Field crop: tomato
Growth stage: 2
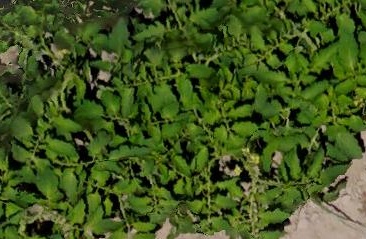
Species: tomato